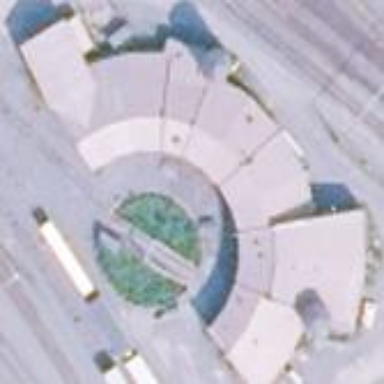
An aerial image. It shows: Roundhouse building near railway.